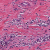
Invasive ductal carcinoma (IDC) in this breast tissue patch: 0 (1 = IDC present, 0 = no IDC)